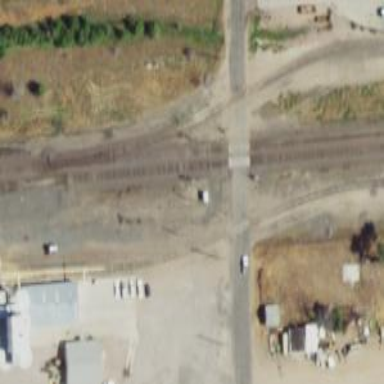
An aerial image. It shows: Level crossing along the railway.